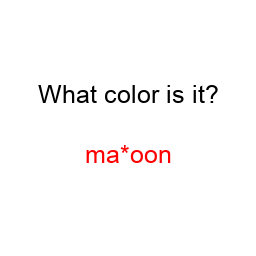
Color: red
Color name shown: maroon
Background color: white
Question text color: black